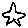
Label: star